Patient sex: M
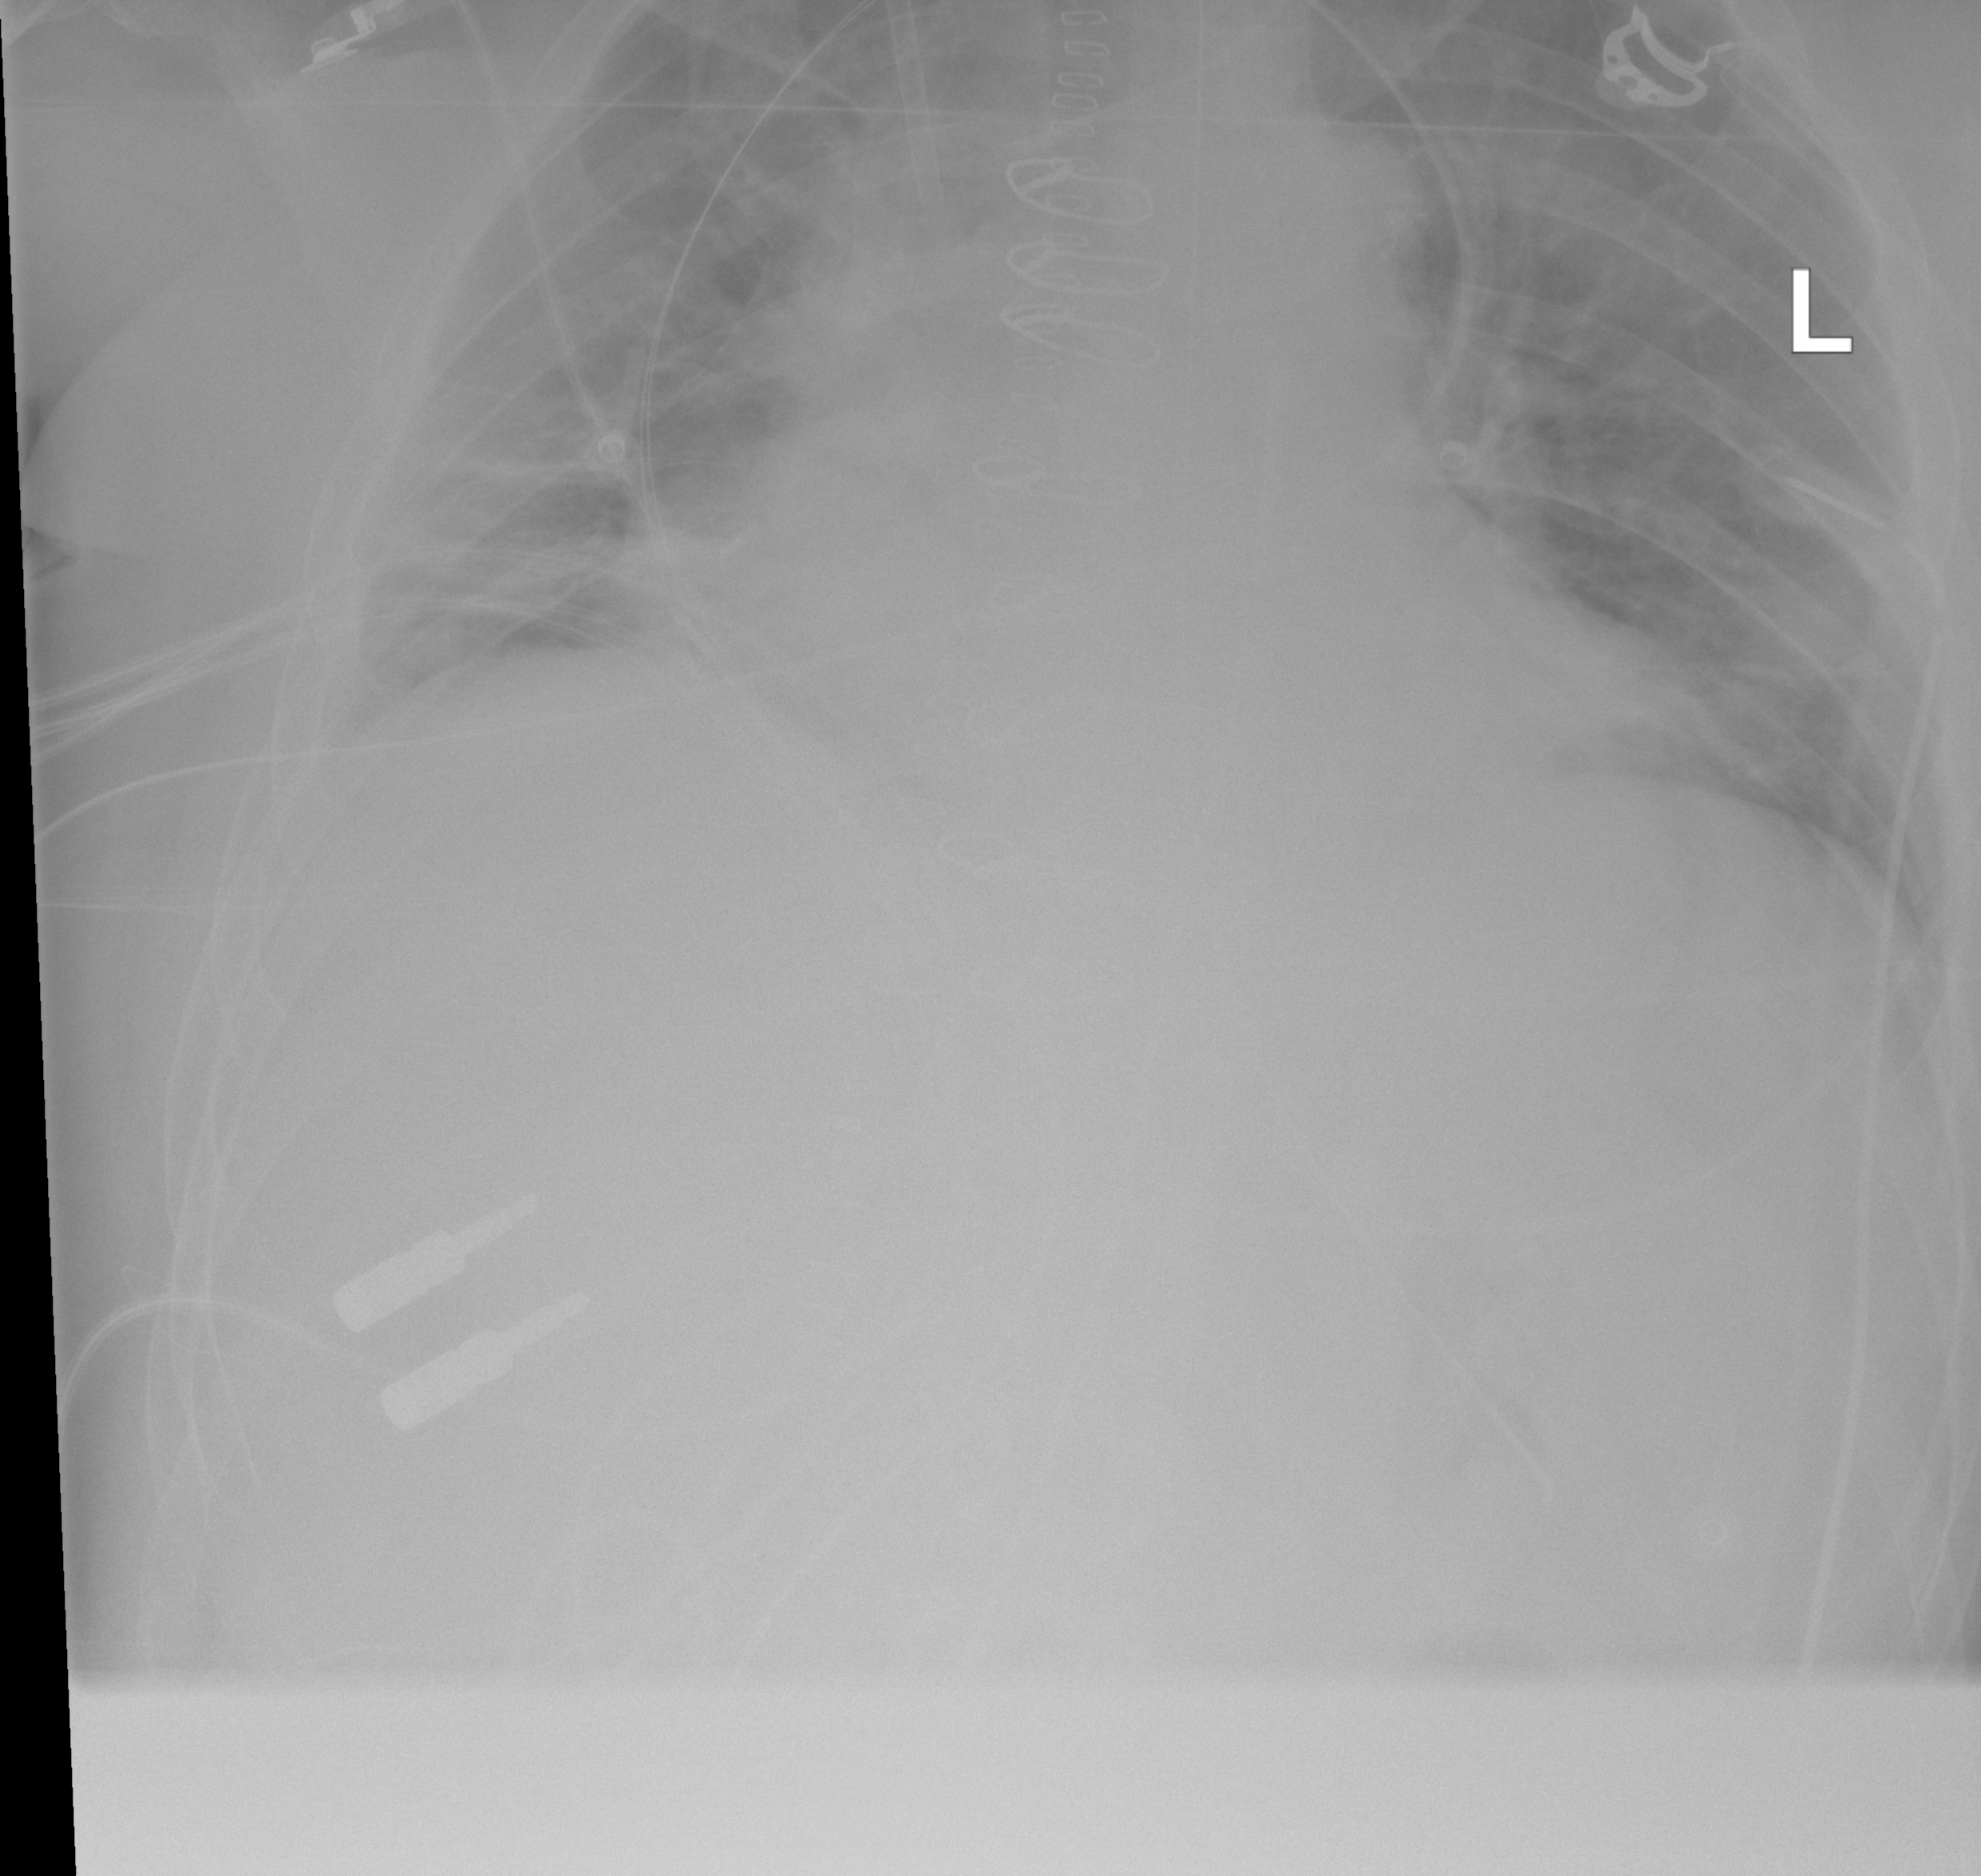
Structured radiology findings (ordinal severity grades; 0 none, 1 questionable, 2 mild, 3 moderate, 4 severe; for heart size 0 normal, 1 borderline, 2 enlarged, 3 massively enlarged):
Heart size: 2
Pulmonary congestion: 2
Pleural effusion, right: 0
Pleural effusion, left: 0
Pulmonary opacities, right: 2
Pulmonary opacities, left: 0
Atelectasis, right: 2
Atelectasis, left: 2